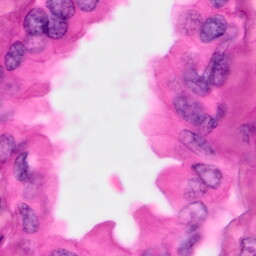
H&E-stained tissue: Pancreatic